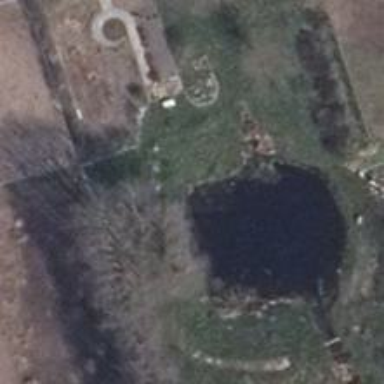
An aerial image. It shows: Pond surrounded by natural water.